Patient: sex M, age 36
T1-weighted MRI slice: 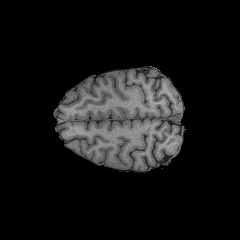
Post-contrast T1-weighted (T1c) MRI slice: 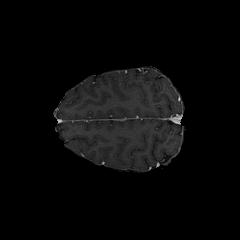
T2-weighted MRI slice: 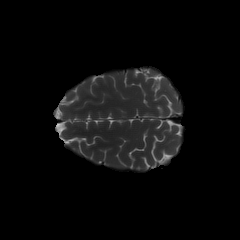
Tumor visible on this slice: no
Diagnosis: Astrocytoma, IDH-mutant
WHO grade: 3